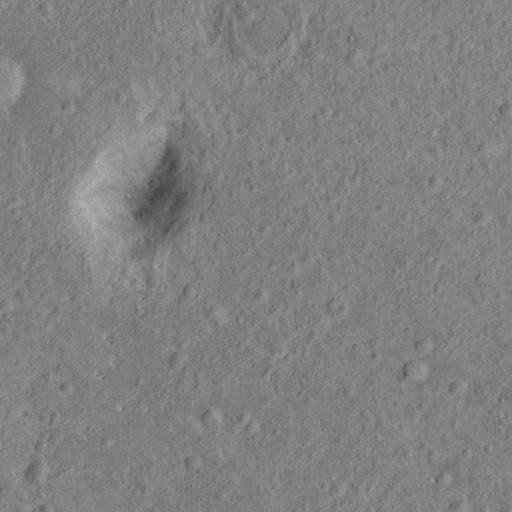
Objects detected: cone